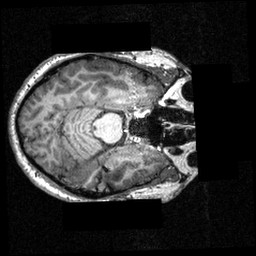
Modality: T1w
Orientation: axial
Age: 26
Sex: male
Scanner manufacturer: siemens
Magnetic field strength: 3.951 T
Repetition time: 1.5 s
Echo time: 0.00335 s